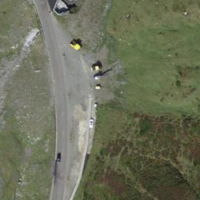
EUNIS habitat code: 26
Species observed at this site:
Marmota marmota
Parnassia palustris
Mitopus morio
Anthus spinoletta
Zootoca vivipara
Rana temporaria
Turdus torquatus
Gentianella campestris
Brenthis ino